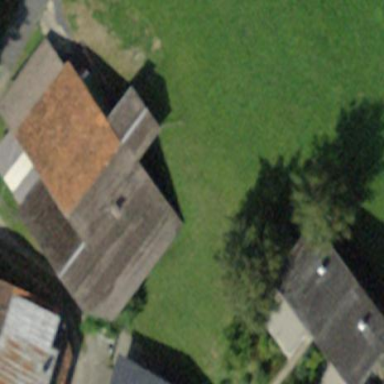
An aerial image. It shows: Rural barn.